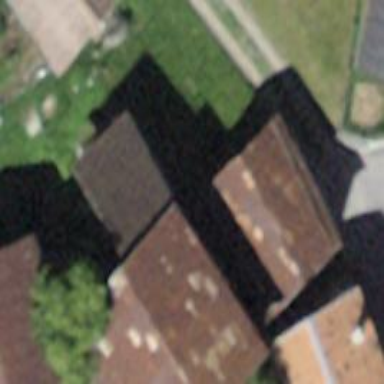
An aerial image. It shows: Rural barn.